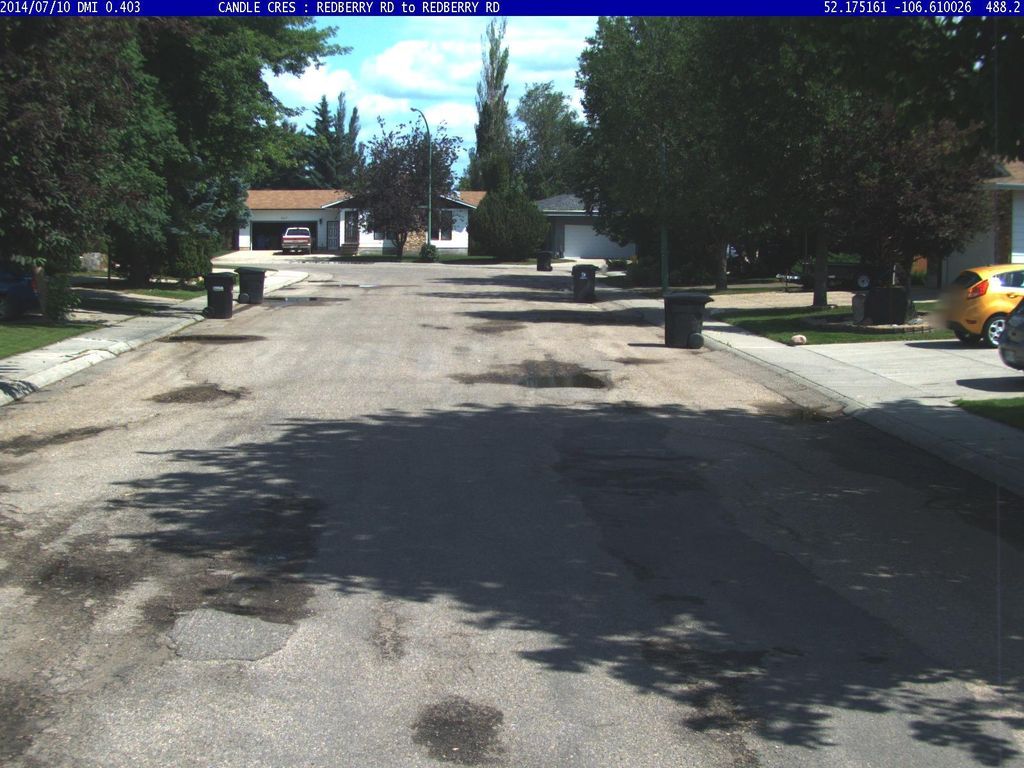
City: saskatoon